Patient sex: M
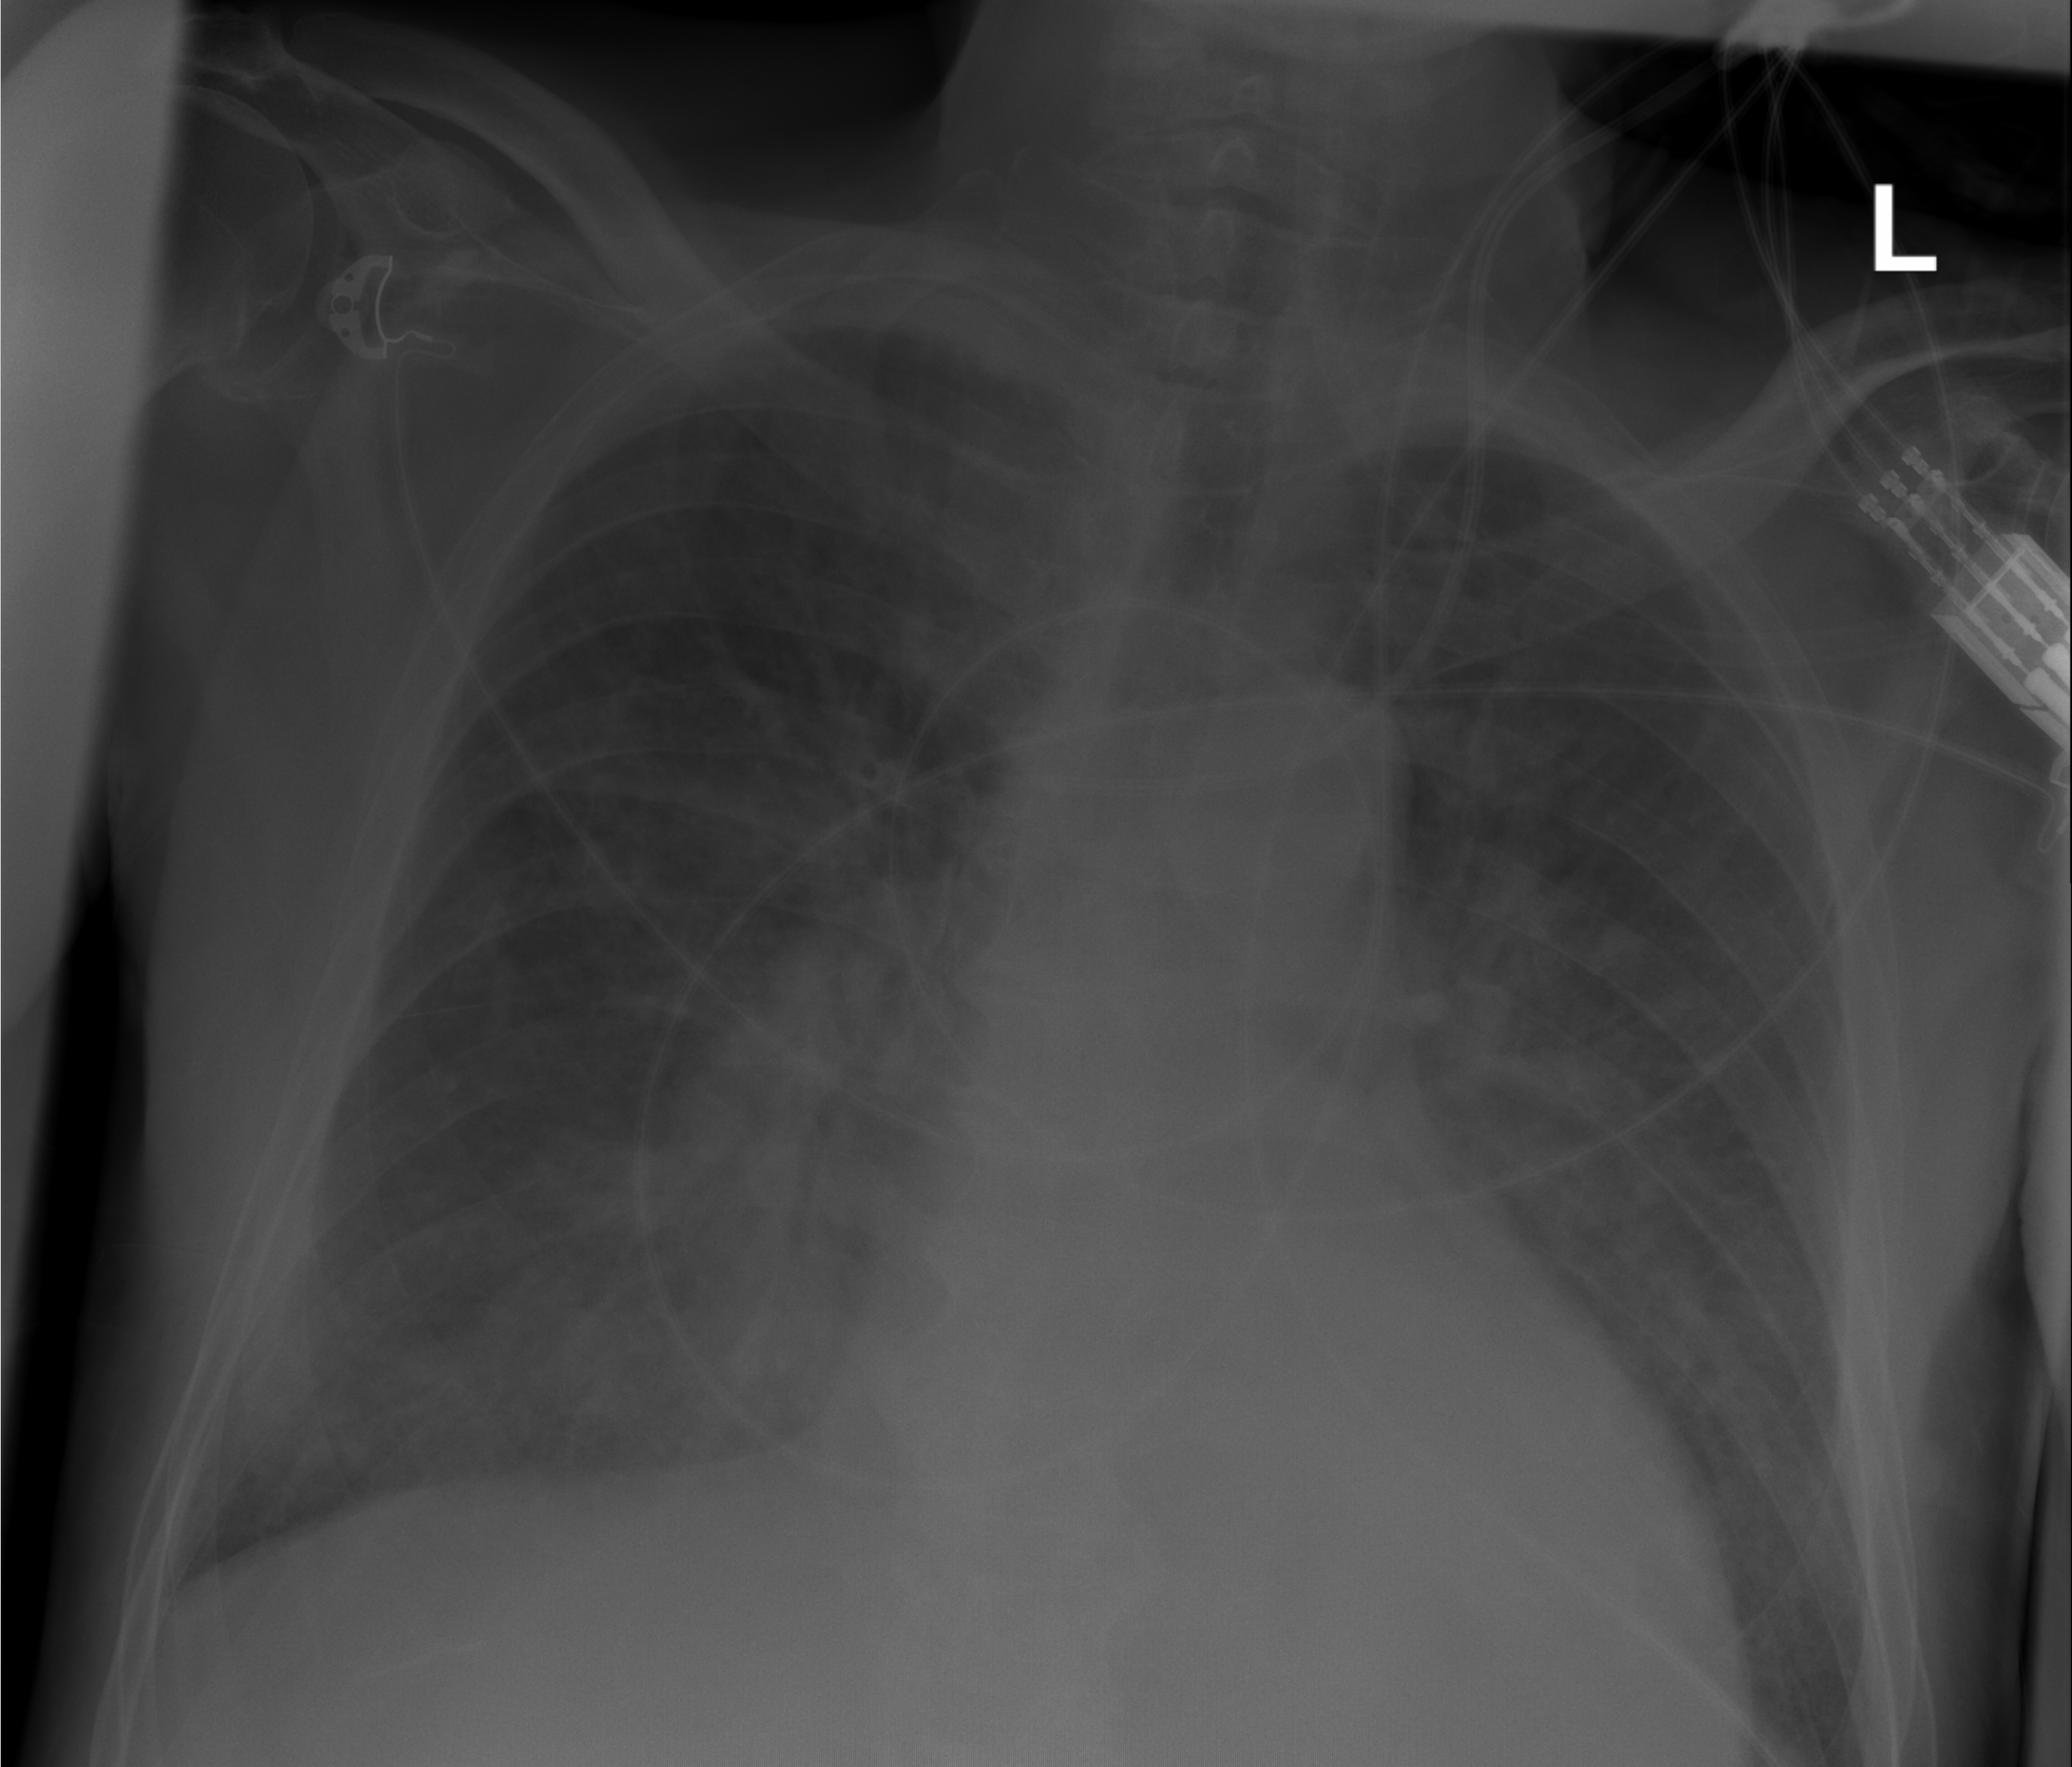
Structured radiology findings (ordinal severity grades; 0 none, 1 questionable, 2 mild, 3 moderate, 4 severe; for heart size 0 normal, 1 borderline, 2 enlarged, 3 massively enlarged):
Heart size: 1
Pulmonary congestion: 3
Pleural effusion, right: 1
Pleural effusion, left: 0
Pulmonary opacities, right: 0
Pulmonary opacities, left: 0
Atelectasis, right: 0
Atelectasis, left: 0